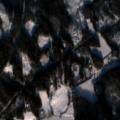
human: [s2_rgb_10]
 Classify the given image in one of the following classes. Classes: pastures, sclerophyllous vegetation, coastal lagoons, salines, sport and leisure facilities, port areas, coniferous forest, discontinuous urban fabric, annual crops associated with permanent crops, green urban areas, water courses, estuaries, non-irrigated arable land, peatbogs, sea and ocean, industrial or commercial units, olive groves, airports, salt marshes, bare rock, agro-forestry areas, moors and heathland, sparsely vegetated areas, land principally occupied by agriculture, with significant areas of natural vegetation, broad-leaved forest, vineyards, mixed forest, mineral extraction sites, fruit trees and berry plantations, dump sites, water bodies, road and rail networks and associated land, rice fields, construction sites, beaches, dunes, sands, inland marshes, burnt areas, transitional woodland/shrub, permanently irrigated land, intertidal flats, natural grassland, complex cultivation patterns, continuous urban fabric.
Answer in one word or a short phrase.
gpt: land principally occupied by agriculture, with significant areas of natural vegetation, coniferous forest, mixed forest, transitional woodland/shrub, water bodies